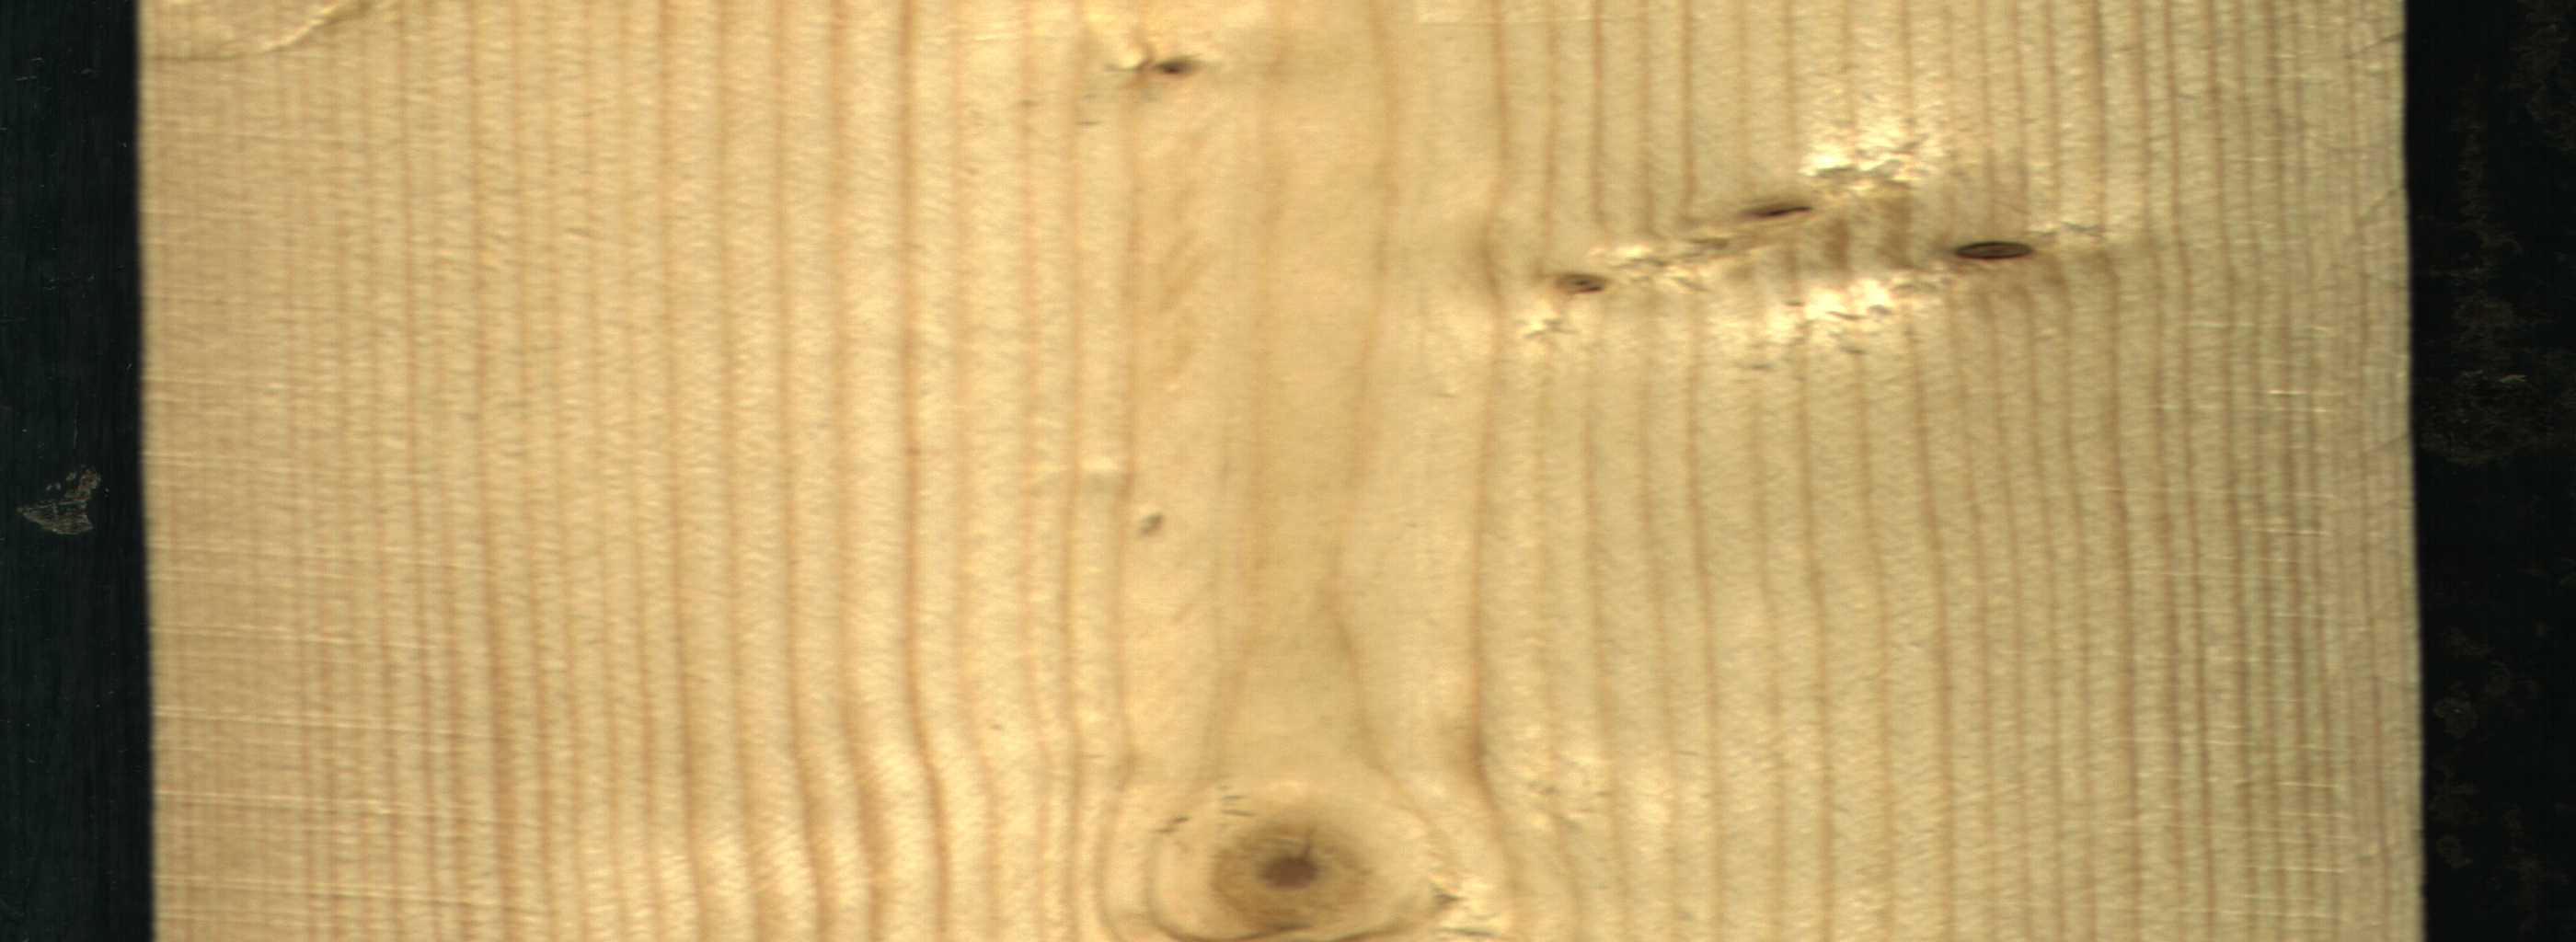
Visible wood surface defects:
Dead_Knot
Live_Knot
Live_Knot
Live_Knot
Live_Knot
Live_Knot